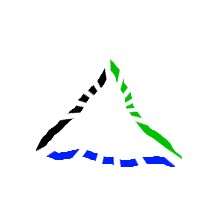
Shape: triangle